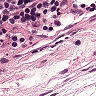
Metastatic tissue present: no